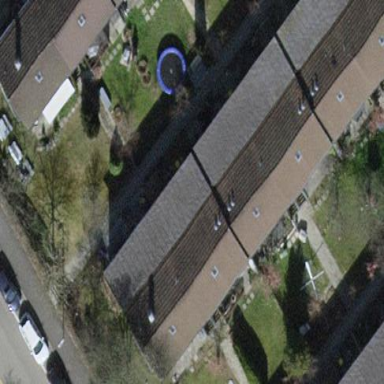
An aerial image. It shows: House with tiled roof.